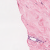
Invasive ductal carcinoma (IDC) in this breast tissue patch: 0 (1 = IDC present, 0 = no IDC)